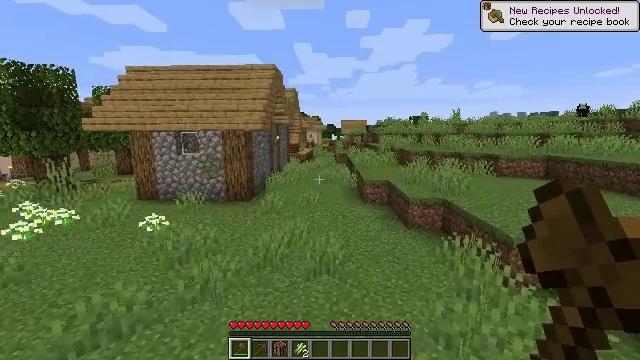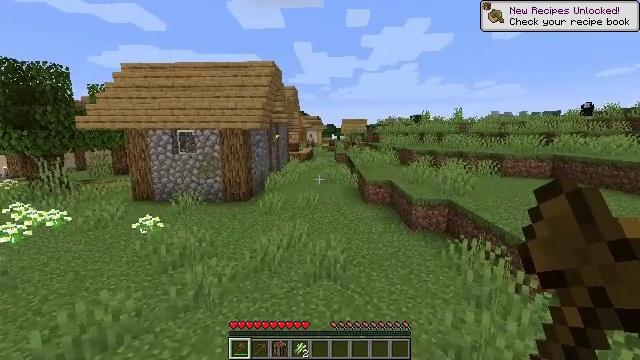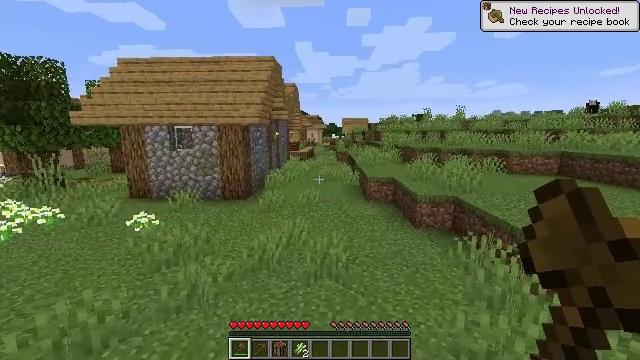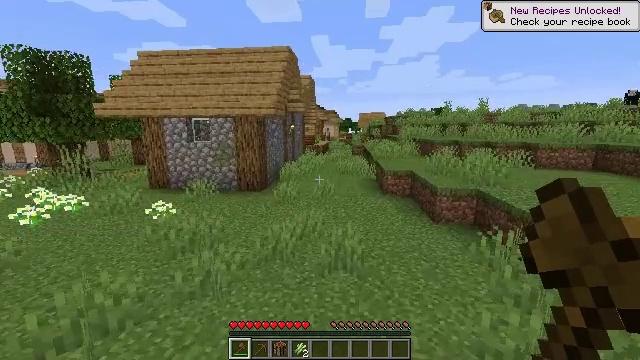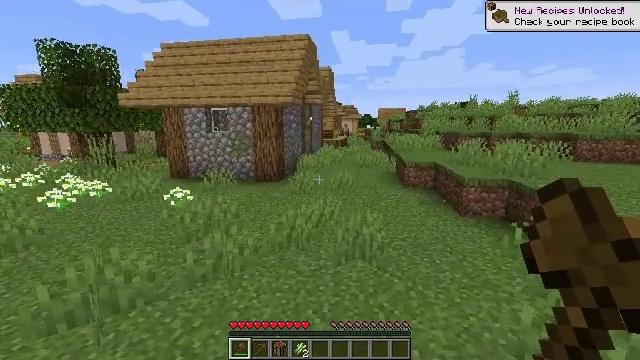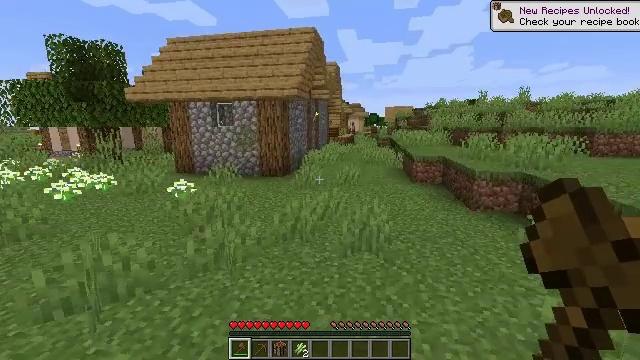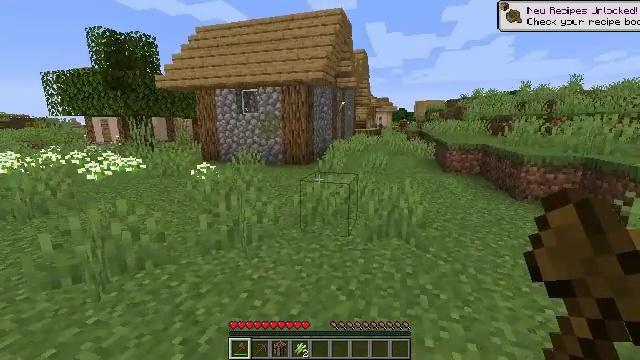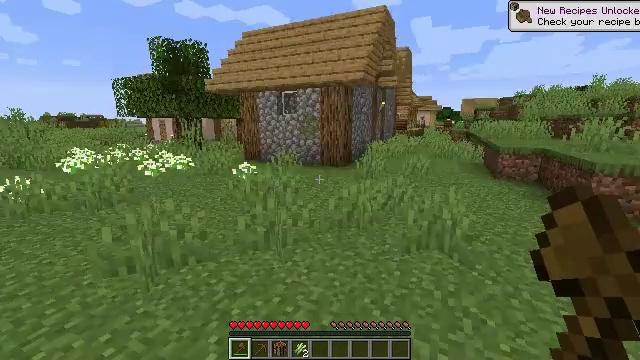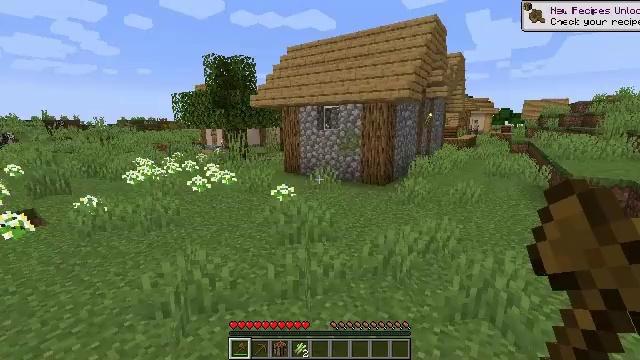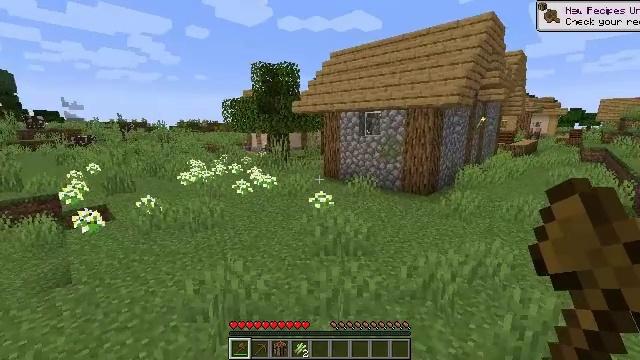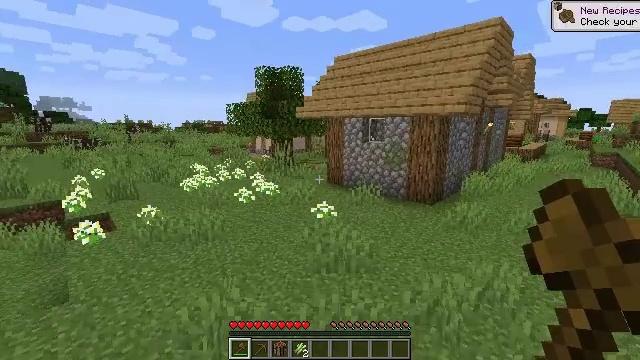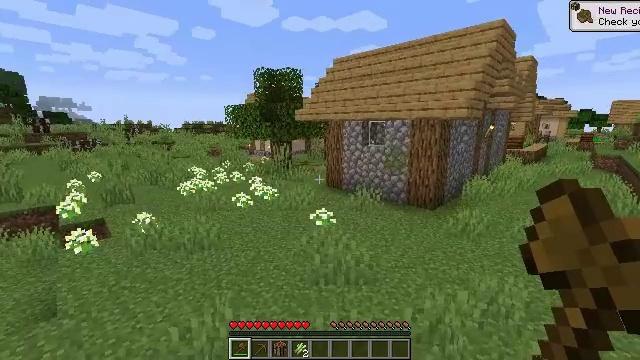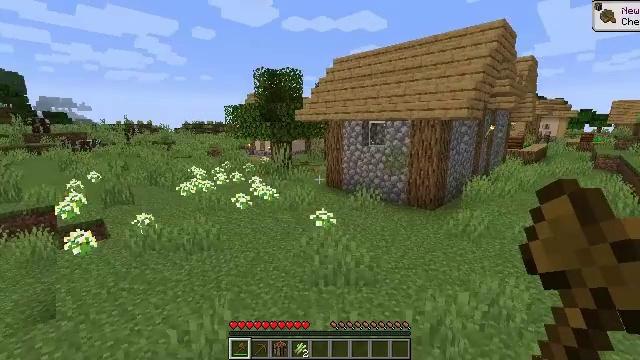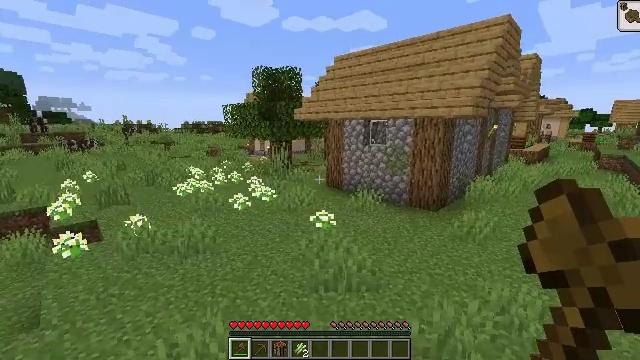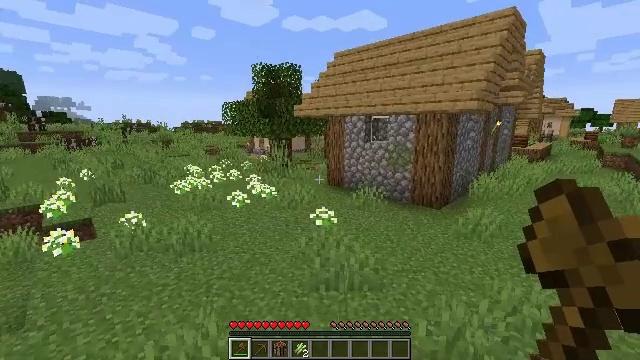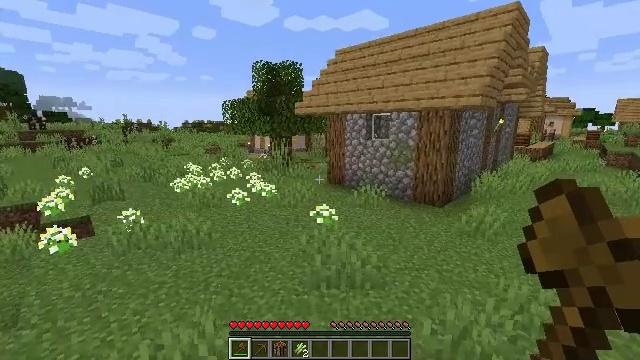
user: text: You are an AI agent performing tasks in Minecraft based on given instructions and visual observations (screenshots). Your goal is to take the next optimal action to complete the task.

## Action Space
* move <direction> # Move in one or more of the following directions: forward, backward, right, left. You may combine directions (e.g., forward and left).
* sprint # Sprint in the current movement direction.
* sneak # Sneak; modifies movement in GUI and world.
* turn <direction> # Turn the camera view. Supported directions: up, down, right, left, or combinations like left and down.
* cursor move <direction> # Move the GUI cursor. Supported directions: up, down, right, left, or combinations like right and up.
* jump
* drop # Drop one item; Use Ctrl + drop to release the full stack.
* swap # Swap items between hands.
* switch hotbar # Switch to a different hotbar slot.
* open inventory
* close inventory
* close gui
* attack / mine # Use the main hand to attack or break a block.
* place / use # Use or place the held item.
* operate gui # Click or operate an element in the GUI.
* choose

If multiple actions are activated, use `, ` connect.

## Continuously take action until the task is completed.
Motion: motion action
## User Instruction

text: Remove the yellow bed.
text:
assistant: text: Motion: move forward, jump
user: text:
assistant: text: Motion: move forward, jump
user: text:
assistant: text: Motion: move forward, turn left and down, jump
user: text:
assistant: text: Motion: move forward, turn left, jump
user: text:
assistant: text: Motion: move forward, turn left, jump
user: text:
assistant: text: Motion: move forward, turn left, jump
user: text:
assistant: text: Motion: move forward, turn left, jump
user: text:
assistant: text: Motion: move forward, turn left, jump
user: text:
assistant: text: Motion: move forward and move left, turn left, jump
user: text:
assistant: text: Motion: move forward and move left, turn left
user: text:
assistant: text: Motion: move forward and move left
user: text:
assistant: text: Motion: move forward and move left
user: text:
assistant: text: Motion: move forward and move left
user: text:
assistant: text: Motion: move forward
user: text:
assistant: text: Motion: move forward
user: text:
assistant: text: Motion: move forward
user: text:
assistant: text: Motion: move forward
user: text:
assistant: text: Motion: move forward
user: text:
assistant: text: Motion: move forward, turn left
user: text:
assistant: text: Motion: move forward, turn left
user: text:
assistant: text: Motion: move forward, turn left
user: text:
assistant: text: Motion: move forward, sprint
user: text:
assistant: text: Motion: move forward, sprint
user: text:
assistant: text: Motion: move forward, sprint
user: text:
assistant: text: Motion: move forward, sprint
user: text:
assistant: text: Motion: move forward, sprint
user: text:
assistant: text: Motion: move forward, sprint
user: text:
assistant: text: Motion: move forward, sprint
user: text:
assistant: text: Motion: move forward
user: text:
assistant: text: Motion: move forward